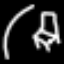
Label: chair